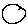
Label: circle